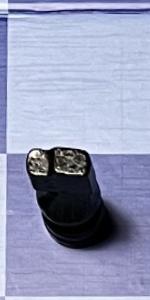
Label: Knight_Black